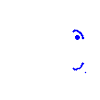
Particle: electron